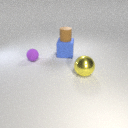
large blue rubber cube to the left of large yellow metal sphere